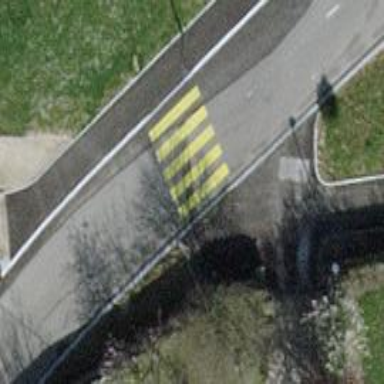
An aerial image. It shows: Zebra crossing on the road.